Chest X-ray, PA view. Patient: 70 years old, sex M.
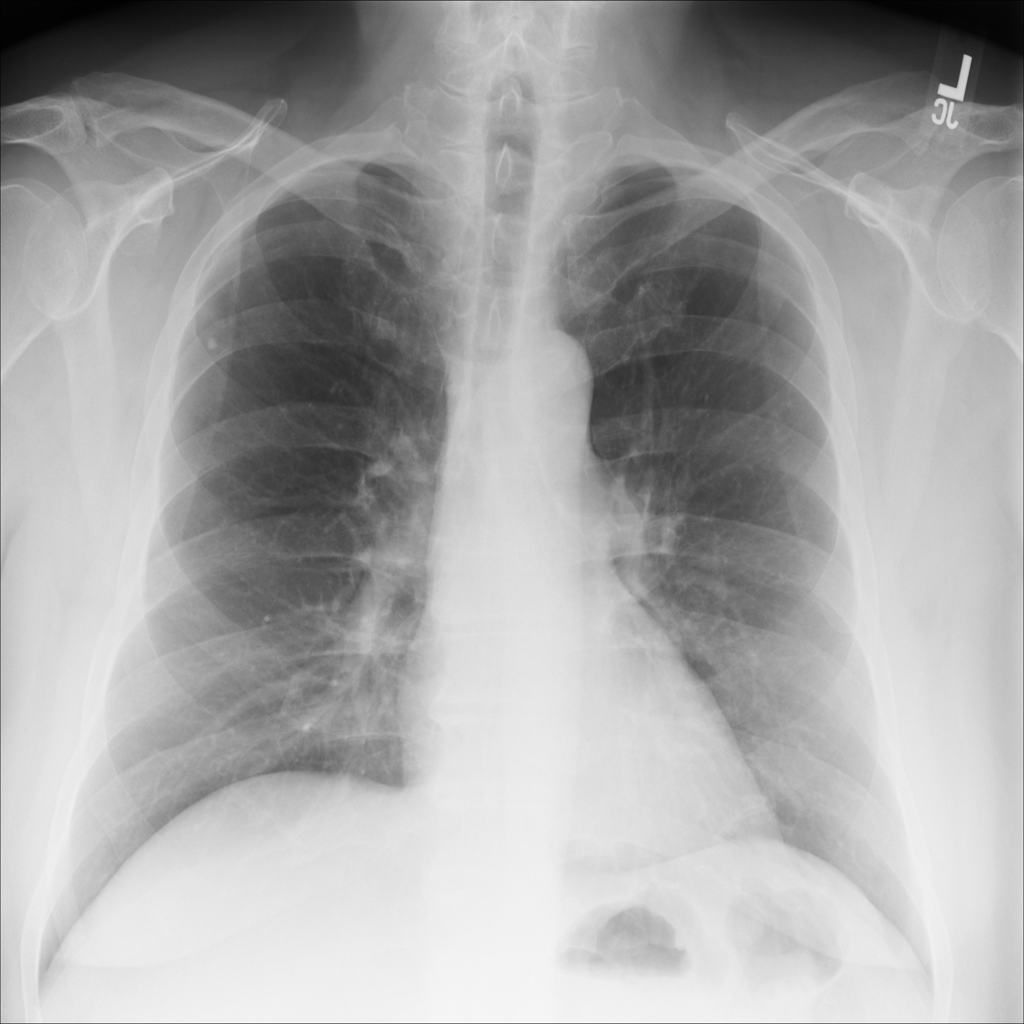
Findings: No Finding